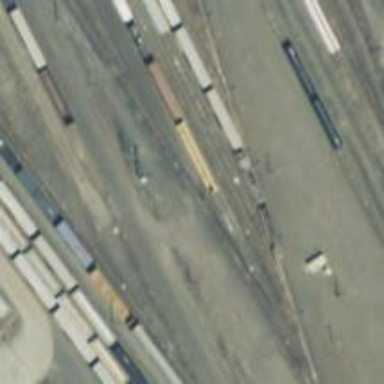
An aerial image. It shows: Railway yard used for servicing trains.